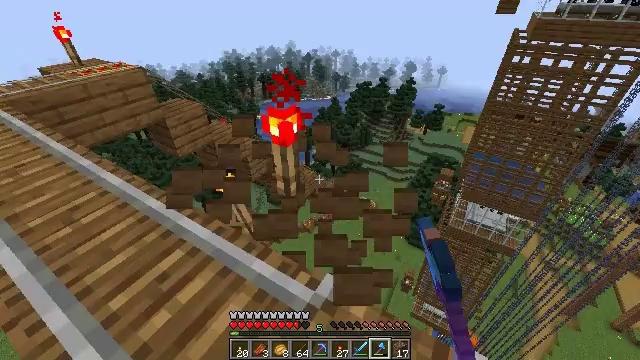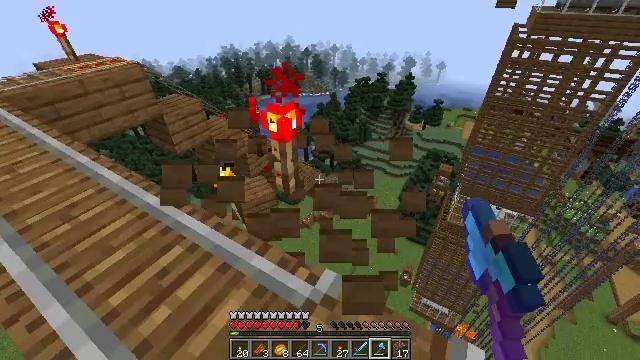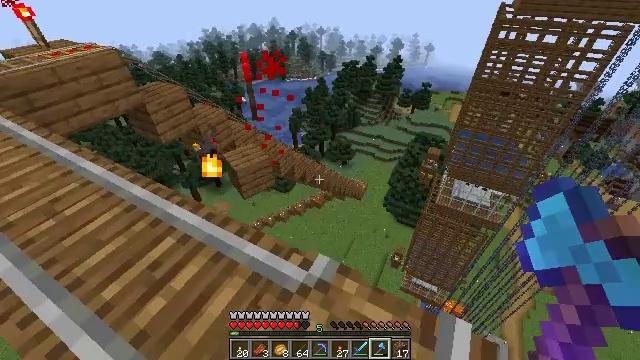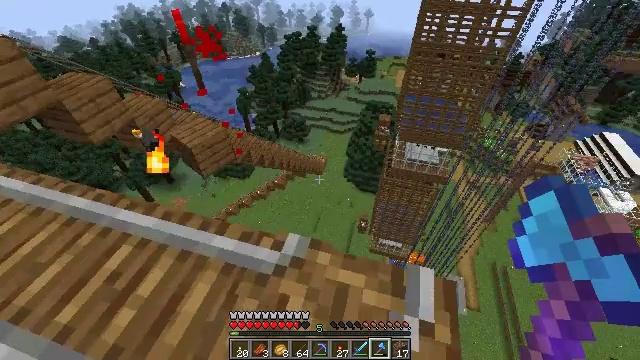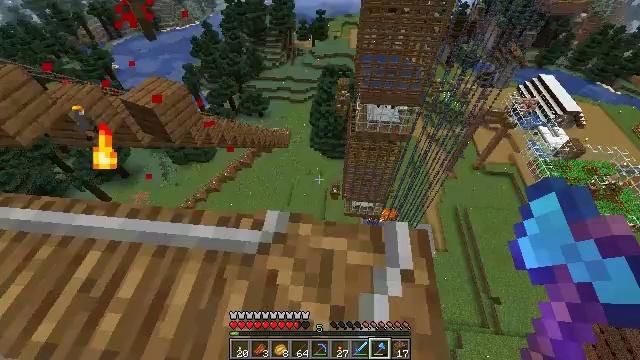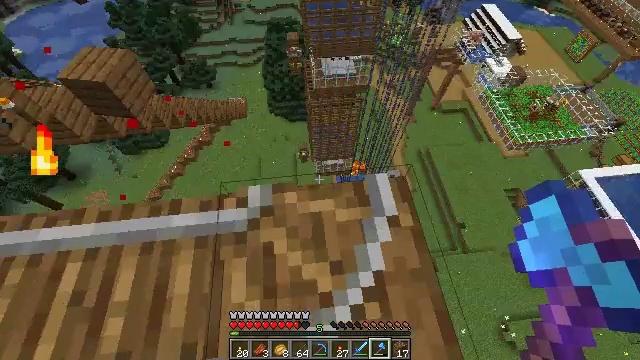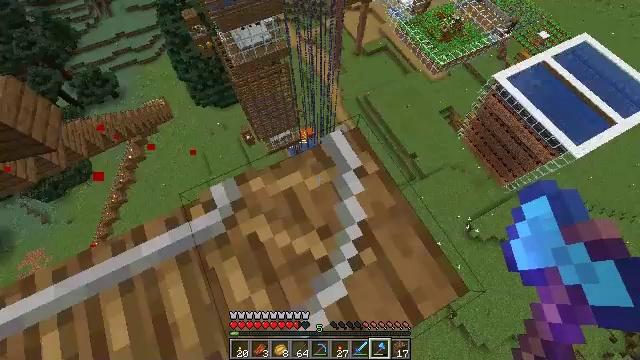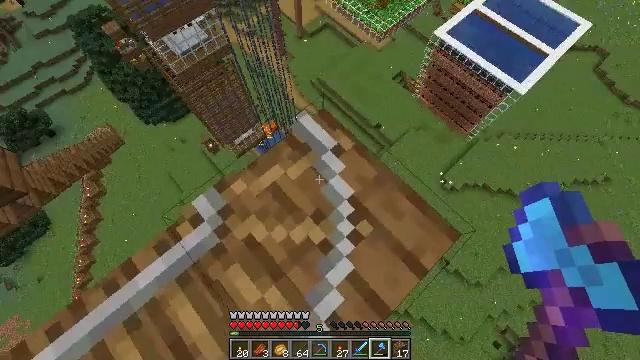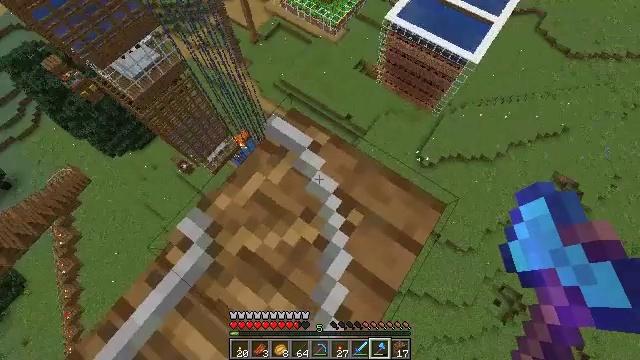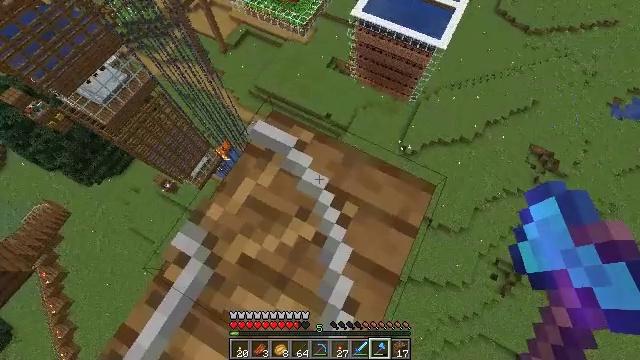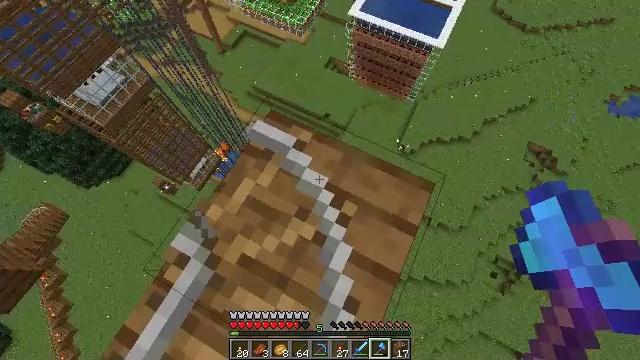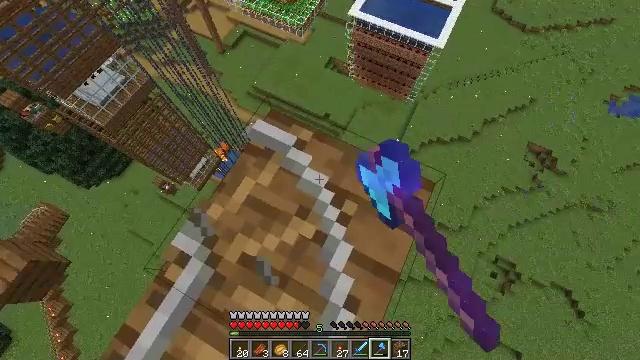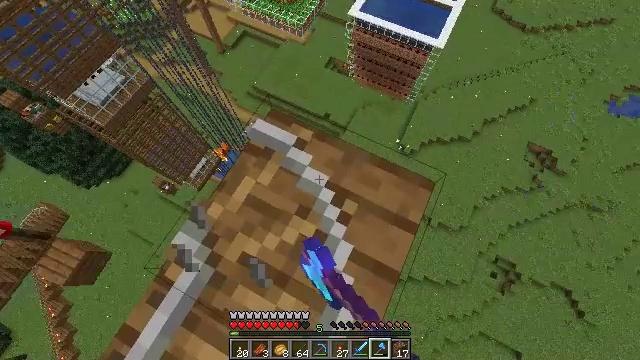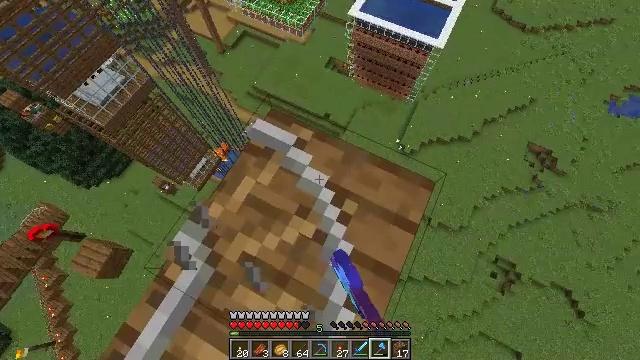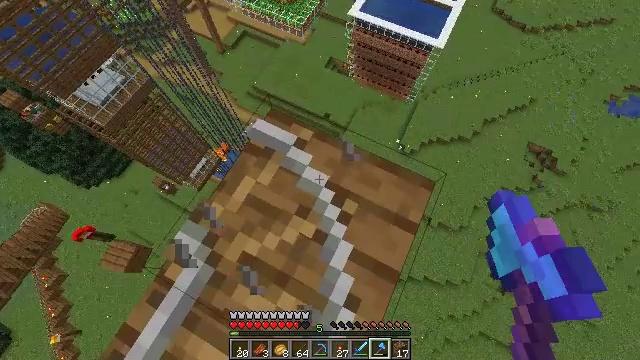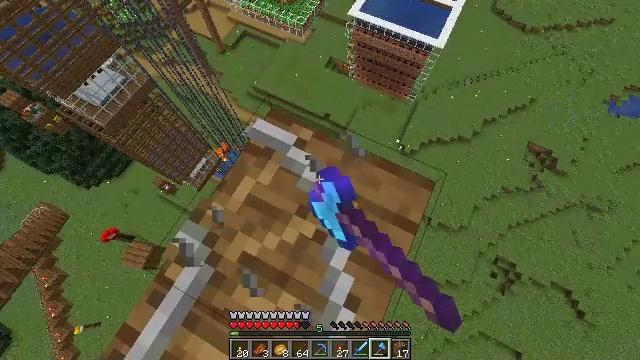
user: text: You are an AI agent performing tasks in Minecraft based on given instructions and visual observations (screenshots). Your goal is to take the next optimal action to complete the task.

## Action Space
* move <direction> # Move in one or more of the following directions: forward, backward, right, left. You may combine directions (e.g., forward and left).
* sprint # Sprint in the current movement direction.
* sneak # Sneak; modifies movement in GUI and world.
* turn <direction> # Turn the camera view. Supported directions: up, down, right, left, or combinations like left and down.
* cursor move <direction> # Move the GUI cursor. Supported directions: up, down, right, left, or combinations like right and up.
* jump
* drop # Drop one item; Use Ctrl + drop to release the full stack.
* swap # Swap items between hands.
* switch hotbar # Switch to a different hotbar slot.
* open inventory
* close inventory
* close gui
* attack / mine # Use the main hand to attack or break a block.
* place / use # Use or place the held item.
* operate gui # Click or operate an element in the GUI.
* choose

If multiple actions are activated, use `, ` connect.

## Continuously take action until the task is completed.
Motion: motion action
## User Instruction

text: Mine the rail.
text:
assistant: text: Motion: sneak, attack / mine
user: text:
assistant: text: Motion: sneak, turn right and down, attack / mine
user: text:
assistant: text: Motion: sneak, turn right and down
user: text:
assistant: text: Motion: move left, sneak, turn right and down
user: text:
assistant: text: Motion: move left, sneak, turn right and down
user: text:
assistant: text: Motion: move left, sneak, turn right and down
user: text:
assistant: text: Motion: sneak, turn right and down
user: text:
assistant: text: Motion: sneak, turn right
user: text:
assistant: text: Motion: sneak, turn right
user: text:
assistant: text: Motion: sneak, attack / mine
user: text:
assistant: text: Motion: sneak, attack / mine
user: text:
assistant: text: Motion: sneak, attack / mine
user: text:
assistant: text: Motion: sneak, attack / mine
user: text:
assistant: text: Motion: sneak, attack / mine
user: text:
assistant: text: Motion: sneak, attack / mine
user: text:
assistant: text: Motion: sneak, attack / mine
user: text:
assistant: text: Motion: sneak, attack / mine
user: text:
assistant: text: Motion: sneak, attack / mine
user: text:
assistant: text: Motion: sneak, attack / mine
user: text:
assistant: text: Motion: sneak, attack / mine
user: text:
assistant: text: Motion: sneak, attack / mine
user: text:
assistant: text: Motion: sneak, attack / mine
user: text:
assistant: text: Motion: sneak, attack / mine
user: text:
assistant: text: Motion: sneak, attack / mine
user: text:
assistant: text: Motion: sneak, attack / mine
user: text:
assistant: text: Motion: sneak, attack / mine
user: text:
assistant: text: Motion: sneak, attack / mine
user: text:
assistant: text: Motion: sneak, attack / mine
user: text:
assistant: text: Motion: sneak, attack / mine
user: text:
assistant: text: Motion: sneak, attack / mine